Question: I have a local MySQL Server instance and the MySQL Workbench for university topics.
Following table apjournal contains start and endtimes at workstations.
- -

I would like to insert rows for the transportation/buffer time after each workstation.
Conditions:
'''
(r1 := row i, r2 := row i+1)
WHERE PAID_from_r1 = PAID _from_r1 AND ID_from_r2 > ID_from_r1
THEN
INSERT INTO sys.apjournal (ID, PAID, RID, APID, APID_ST, Startzeit, Endzeit, DurationEvent)
VALUES (0, PAID_from_r1, RID_from_r1, APID_from_r1, CONCAT('Puffer ',APID_from_r1), Endzeit_from r1, Startzeit_from_r2, 0);
'''
I searched for While Loop and procedures and Subqueries with running nummers. Here are my tries.
'''
SELECT
-
@ID := CASE
WHEN @last_ID > data.actual_ID AND @last_PAID = data.acutal_PAID
THEN @ID + 1
ELSE 0
END AS ID,
@last_ID := data.ID,
@last_PAID := data.PAID
#INSERT INTO sys.apjournal (ID, PAID, RID, APID, APID_ST, Startzeit, Endzeit, DurationEvent) VALUES (3000+i, 1, 1)
-- //TODO: Weitere Felder ausgeben
FROM
-- Die Variablen initialisieren
(SELECT @nr:= 0, @last_ID:=1,@last_PAID:=76) AS vars,
-- Die Daten sortieren
(
SELECT t.*
FROM sys.apjournal AS t
ORDER BY PAID
) AS data;
#other strategy ?
drop procedure if exists addPuffer;
DELIMITER //
CREATE PROCEDURE addPuffer(
StartID INT,
PAID Int
)
BEGIN
DECLARE i INT DEFAULT 0;
WHILE (i<2000) DO
INSERT INTO sys.apjournal (ID, PAID, RID, APID, APID_ST, Startzeit, Endzeit, DurationEvent) VALUES (3000+i, 1, 1);
SET i = i+1;
END WHILE;
END;
//
CALL addPuffer();
'''
The problems of structuring the procedures, matching 2 rows are new for me. The procedure should loop over the whole table.
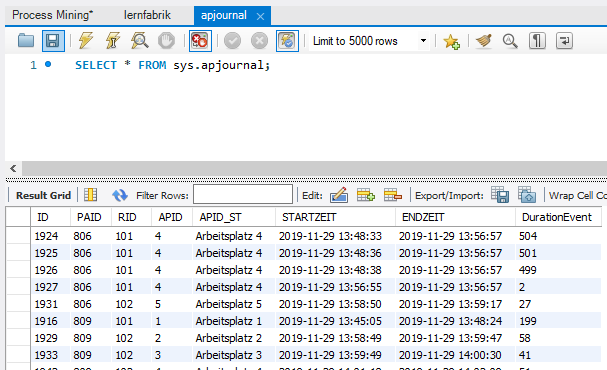
Answer: I think that the task can be solved with one query similar to
'''
INSERT INTO sys.apjournal (ID, PAID, RID, APID, APID_ST, Startzeit, Endzeit, DurationEvent)
SELECT /* DISTINCT */ 0, t1.PAID, t1.RID, t1.APID, CONCAT('Puffer ', t1.APID), t1.Endzeit, t2.Startzeit, 0
FROM apjournal t1
JOIN apjournal t2 ON t1.PAID = t2.PAID
AND t1.ID < t2.ID
/* AND another joining conditions */
/* WHERE one more conditions */
'''
But current question text does not allow to define what additional joining and filtering conditions needed.